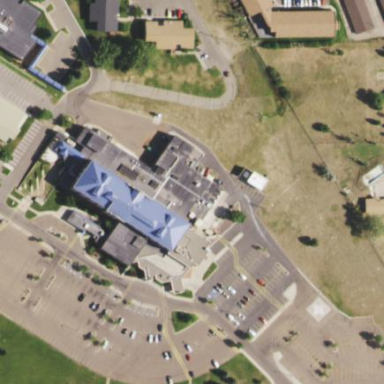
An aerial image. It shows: Healthcare facility identified as hospital.